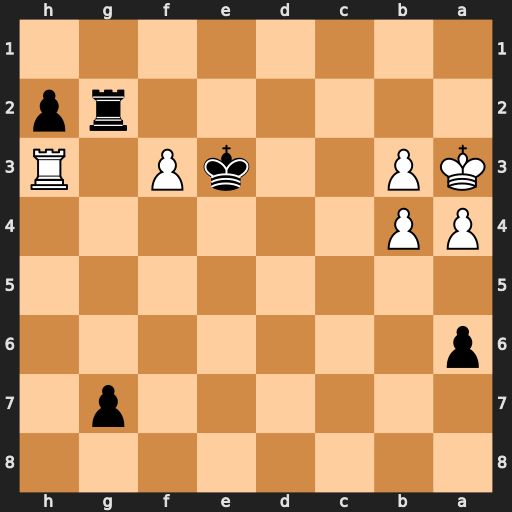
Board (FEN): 8/6p1/p7/8/PP6/KP2kP1R/6rp/8
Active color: b
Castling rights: -
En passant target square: -
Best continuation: Kf2 b5 axb5